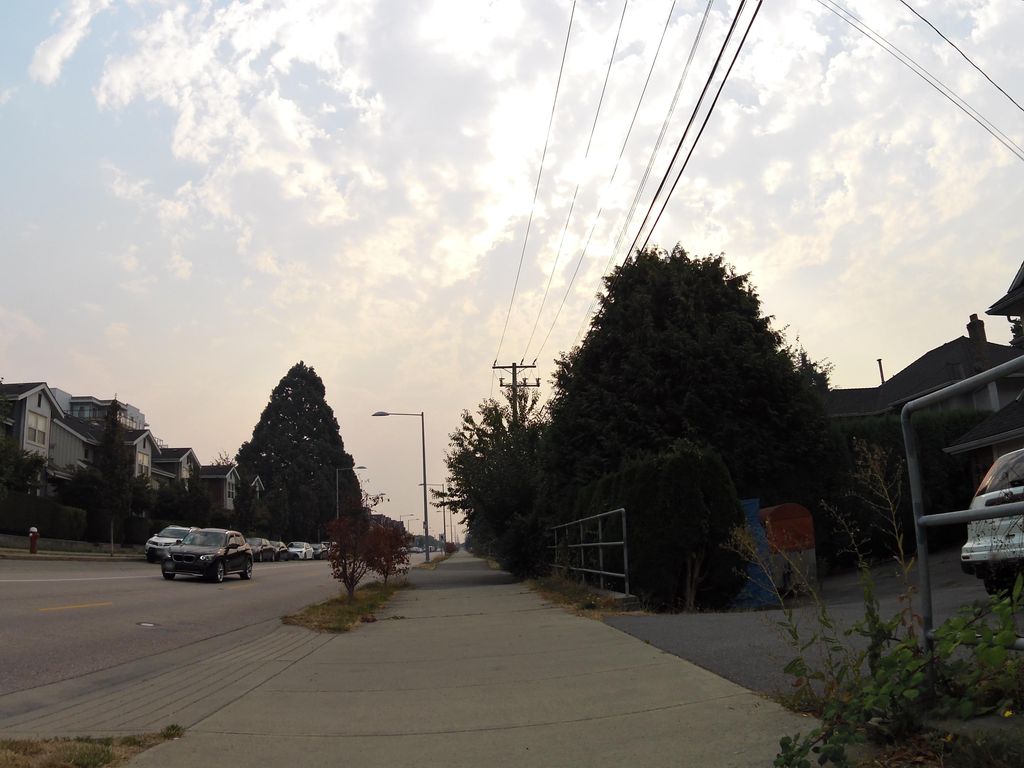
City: vancouver